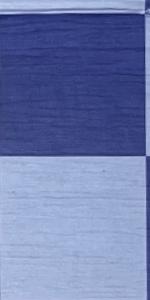
Label: Empty